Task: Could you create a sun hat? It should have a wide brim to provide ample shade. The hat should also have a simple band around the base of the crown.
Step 28:
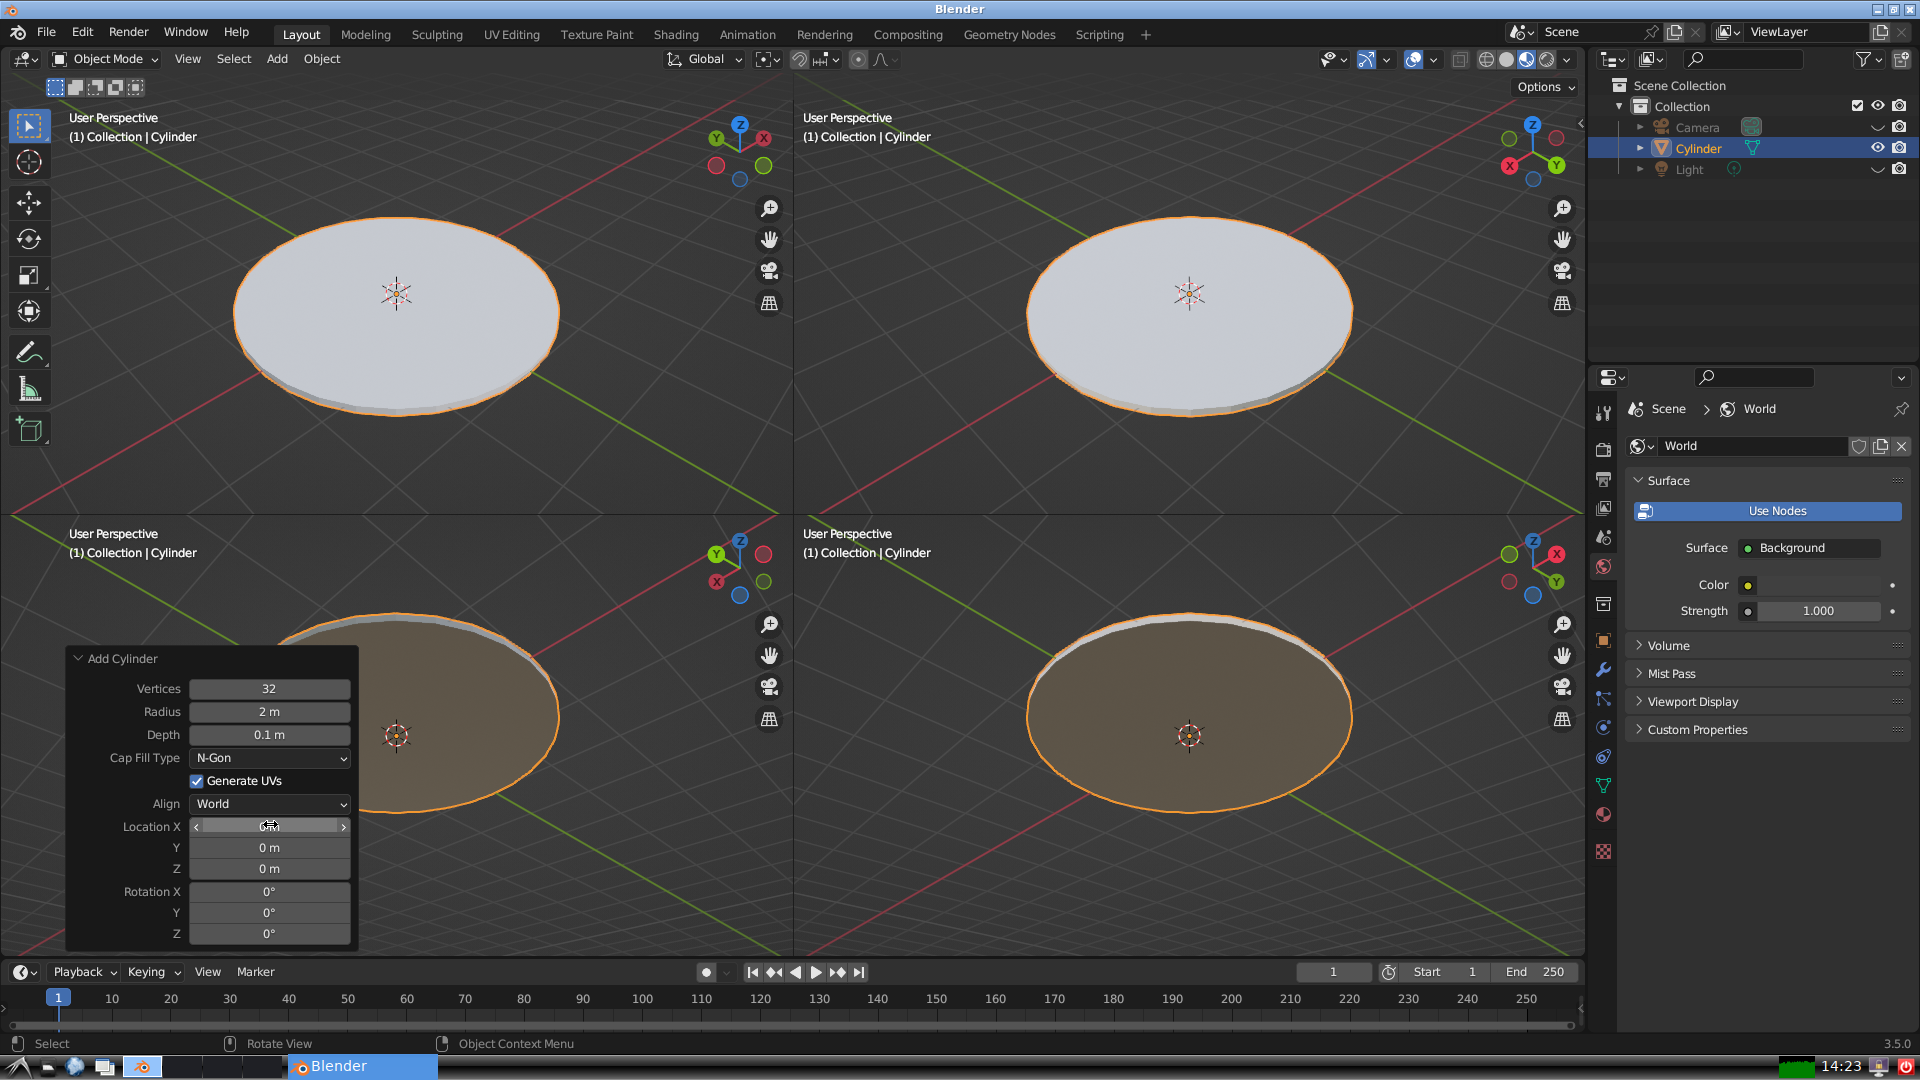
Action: {"mouse_move": [270, 844]}